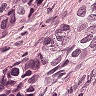
Metastatic tissue present: yes